Question: I'm having issues activating MonoTouch on my system. I get the following error:

I've got the latest Mono and MonoDevelop. I'm running on Snow Leopard.
Any assistance would be appreciated. Thanks!
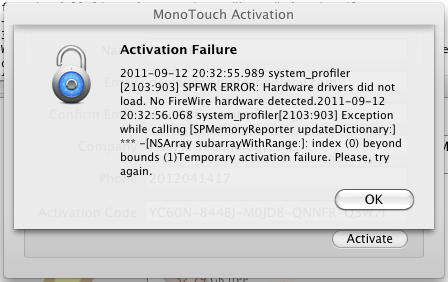
Answer: <URL>
However for activation related issue you should use the "<URL> since you might need to disclose personal information.
[disclosure: I work for Xamarin]